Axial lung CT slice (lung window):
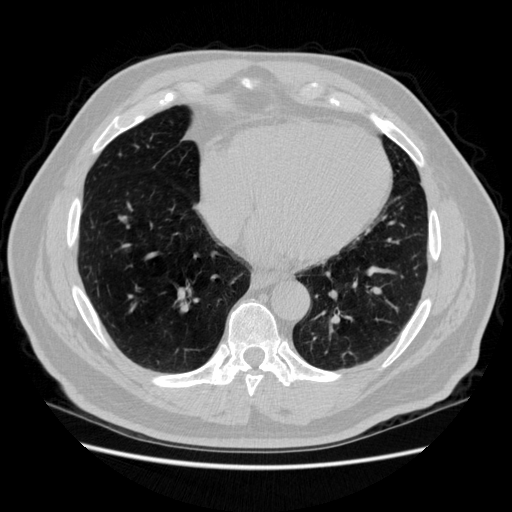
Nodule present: no